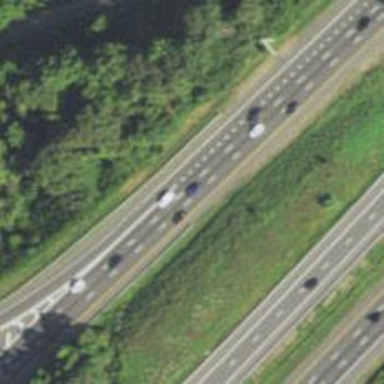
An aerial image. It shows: Motorway junction.